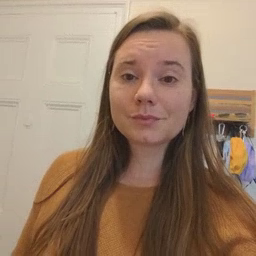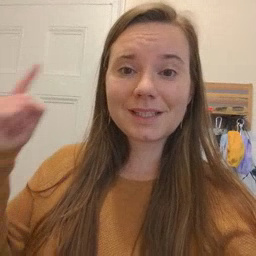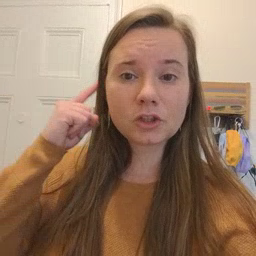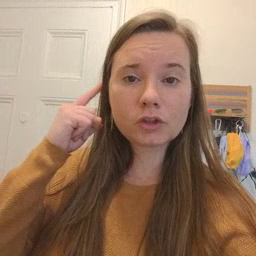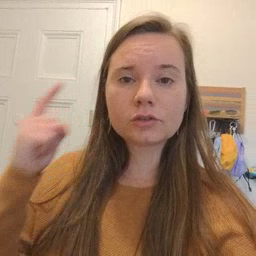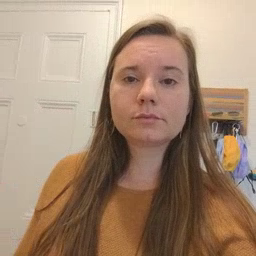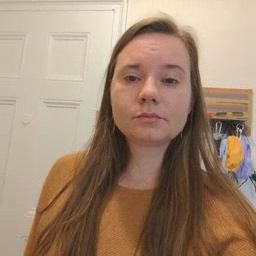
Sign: ear